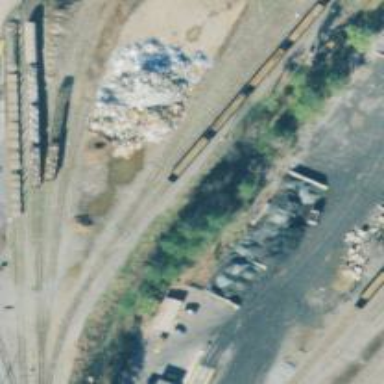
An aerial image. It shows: Rail spur service for freight transportation with steel rails.